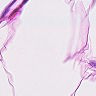
Metastatic tissue present: no